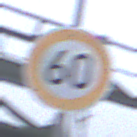
Verkehrszeichen: Geschwindigkeit60
Umgebung: Outdoor, Suburban
Tageszeit: MorningAfternoon
Wetter: Overcast
Licht: Natural
Jahreszeit: NotSpecified
Kontrast: LowContrast